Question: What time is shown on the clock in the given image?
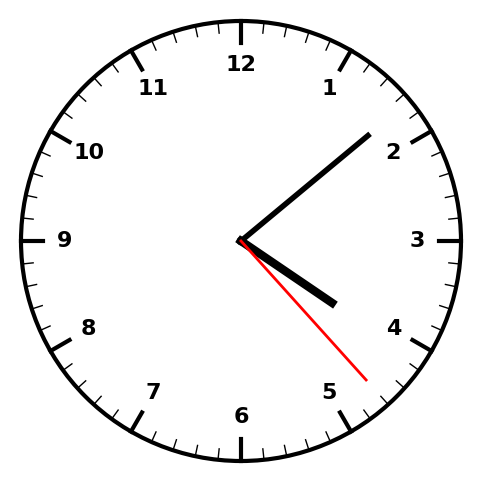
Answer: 04:08:23